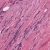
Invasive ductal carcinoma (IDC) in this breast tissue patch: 1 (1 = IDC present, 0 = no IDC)